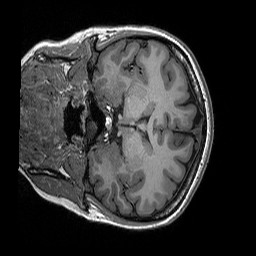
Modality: T1w
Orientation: coronal
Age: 21
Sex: female
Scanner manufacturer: siemens
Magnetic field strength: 3 T
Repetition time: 2.3 s
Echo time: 0.00298 s